Question: I can add a new widget, but it something isn't connecting correctly. The canvas seems like its in the wrong coordinate system.
My .py
'''
class Ship(Widget):
def __init__(self, **kwargs):
super(Ship, self).__init__(**kwargs)
self.vel = 10
class Game(Widget):
def __init__(self, **kwargs):
super(Game, self).__init__(**kwargs)
self.ship = Ship()
self.add_widget(self.ship)
self.ship.center = self.center
'''
My .kv
'''
<Ship>
size: 50, 50
canvas:
Color:
rgb: 0, 0, 1
Rectangle:
size: self.size
pos: self.pos
<Game>
canvas.before:
Color:
rgb: 0, 0, 0
Rectangle:
size: self.size
pos: self.pos
'''
This creates the image:

I would expect the blue box to be dead center.
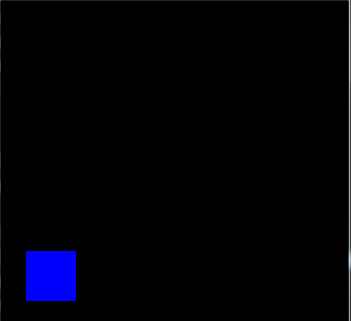
Answer: At the time you assign the center position, layout has not yet been calculated. Every widget starts off at size 100, 100 by default, and your 'Ship' is being positioned correctly in the center of that 100, 100 area. If you want the 'Ship' to remain centered, you need to bind the properties:
'''
class Game(Widget):
def __init__(self, **kwargs):
super(Game, self).__init__(**kwargs)
self.ship = Ship()
self.add_widget(self.ship)
self.bind(center=self.ship.setter('center'))
'''